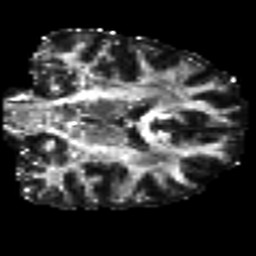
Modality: FA
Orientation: coronal
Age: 38
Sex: male
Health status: ill
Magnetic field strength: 3 T
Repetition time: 8.4 s
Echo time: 0.0926 s